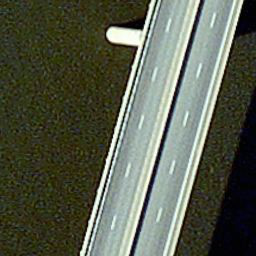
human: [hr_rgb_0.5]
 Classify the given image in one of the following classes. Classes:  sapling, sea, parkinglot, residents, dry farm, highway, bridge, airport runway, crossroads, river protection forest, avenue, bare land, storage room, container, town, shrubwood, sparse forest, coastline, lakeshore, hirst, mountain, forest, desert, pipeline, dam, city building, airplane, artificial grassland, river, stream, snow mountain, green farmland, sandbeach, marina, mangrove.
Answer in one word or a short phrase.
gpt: bridge